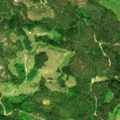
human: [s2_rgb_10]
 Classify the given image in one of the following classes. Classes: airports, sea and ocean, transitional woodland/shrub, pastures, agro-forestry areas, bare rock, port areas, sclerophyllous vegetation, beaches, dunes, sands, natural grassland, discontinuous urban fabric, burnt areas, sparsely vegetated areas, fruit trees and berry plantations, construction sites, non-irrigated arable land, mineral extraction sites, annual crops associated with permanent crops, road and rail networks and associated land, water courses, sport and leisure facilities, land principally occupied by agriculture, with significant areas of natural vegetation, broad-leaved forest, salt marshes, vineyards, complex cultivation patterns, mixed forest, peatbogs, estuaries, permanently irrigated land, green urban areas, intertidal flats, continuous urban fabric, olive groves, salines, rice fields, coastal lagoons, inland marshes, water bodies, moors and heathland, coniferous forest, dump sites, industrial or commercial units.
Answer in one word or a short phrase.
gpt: coniferous forest, transitional woodland/shrub